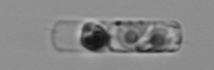
Label: Guinardia_delicatula_TAG_internal_parasite